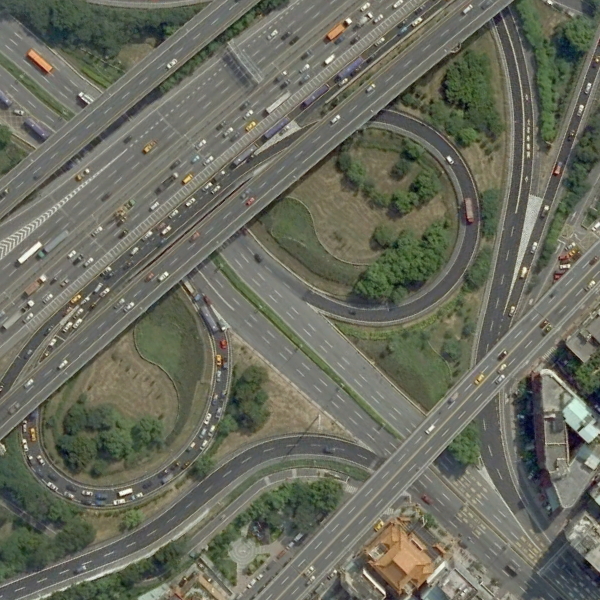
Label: Viaduct